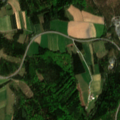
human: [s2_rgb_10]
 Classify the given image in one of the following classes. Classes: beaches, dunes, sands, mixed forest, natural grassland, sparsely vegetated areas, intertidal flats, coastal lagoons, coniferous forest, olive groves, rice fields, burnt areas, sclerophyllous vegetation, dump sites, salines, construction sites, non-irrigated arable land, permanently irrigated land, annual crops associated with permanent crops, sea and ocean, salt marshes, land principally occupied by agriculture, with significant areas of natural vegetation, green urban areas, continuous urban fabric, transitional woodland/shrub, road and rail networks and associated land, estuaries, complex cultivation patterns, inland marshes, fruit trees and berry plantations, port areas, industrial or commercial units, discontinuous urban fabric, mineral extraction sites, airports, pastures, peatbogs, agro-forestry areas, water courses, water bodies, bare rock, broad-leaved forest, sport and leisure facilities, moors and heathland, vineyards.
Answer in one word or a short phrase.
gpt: complex cultivation patterns, coniferous forest, mixed forest